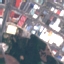
Label: Industrial